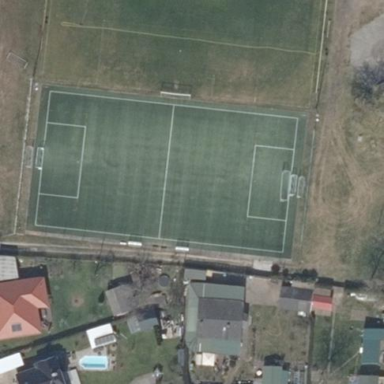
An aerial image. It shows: Artificial turf soccer pitch for leisure land.